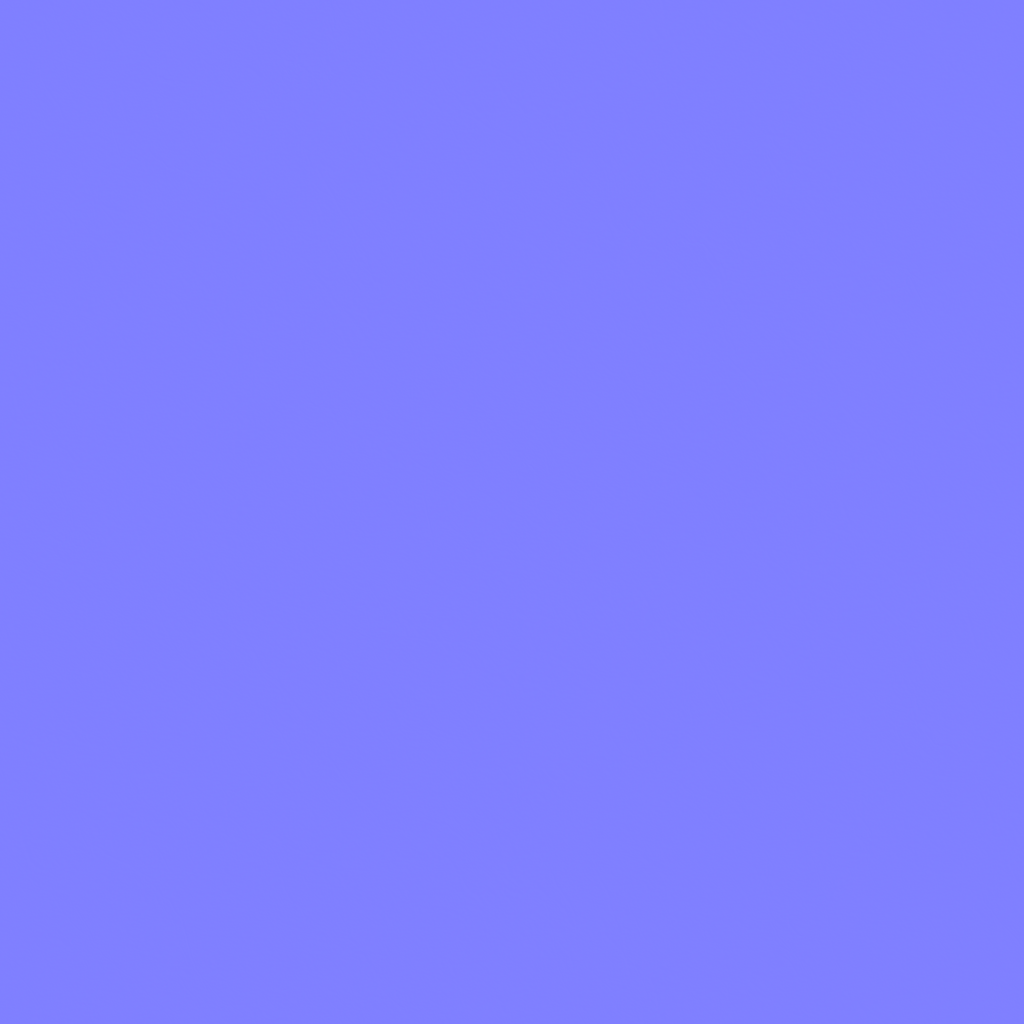
Texture map type: NormalGL